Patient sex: F
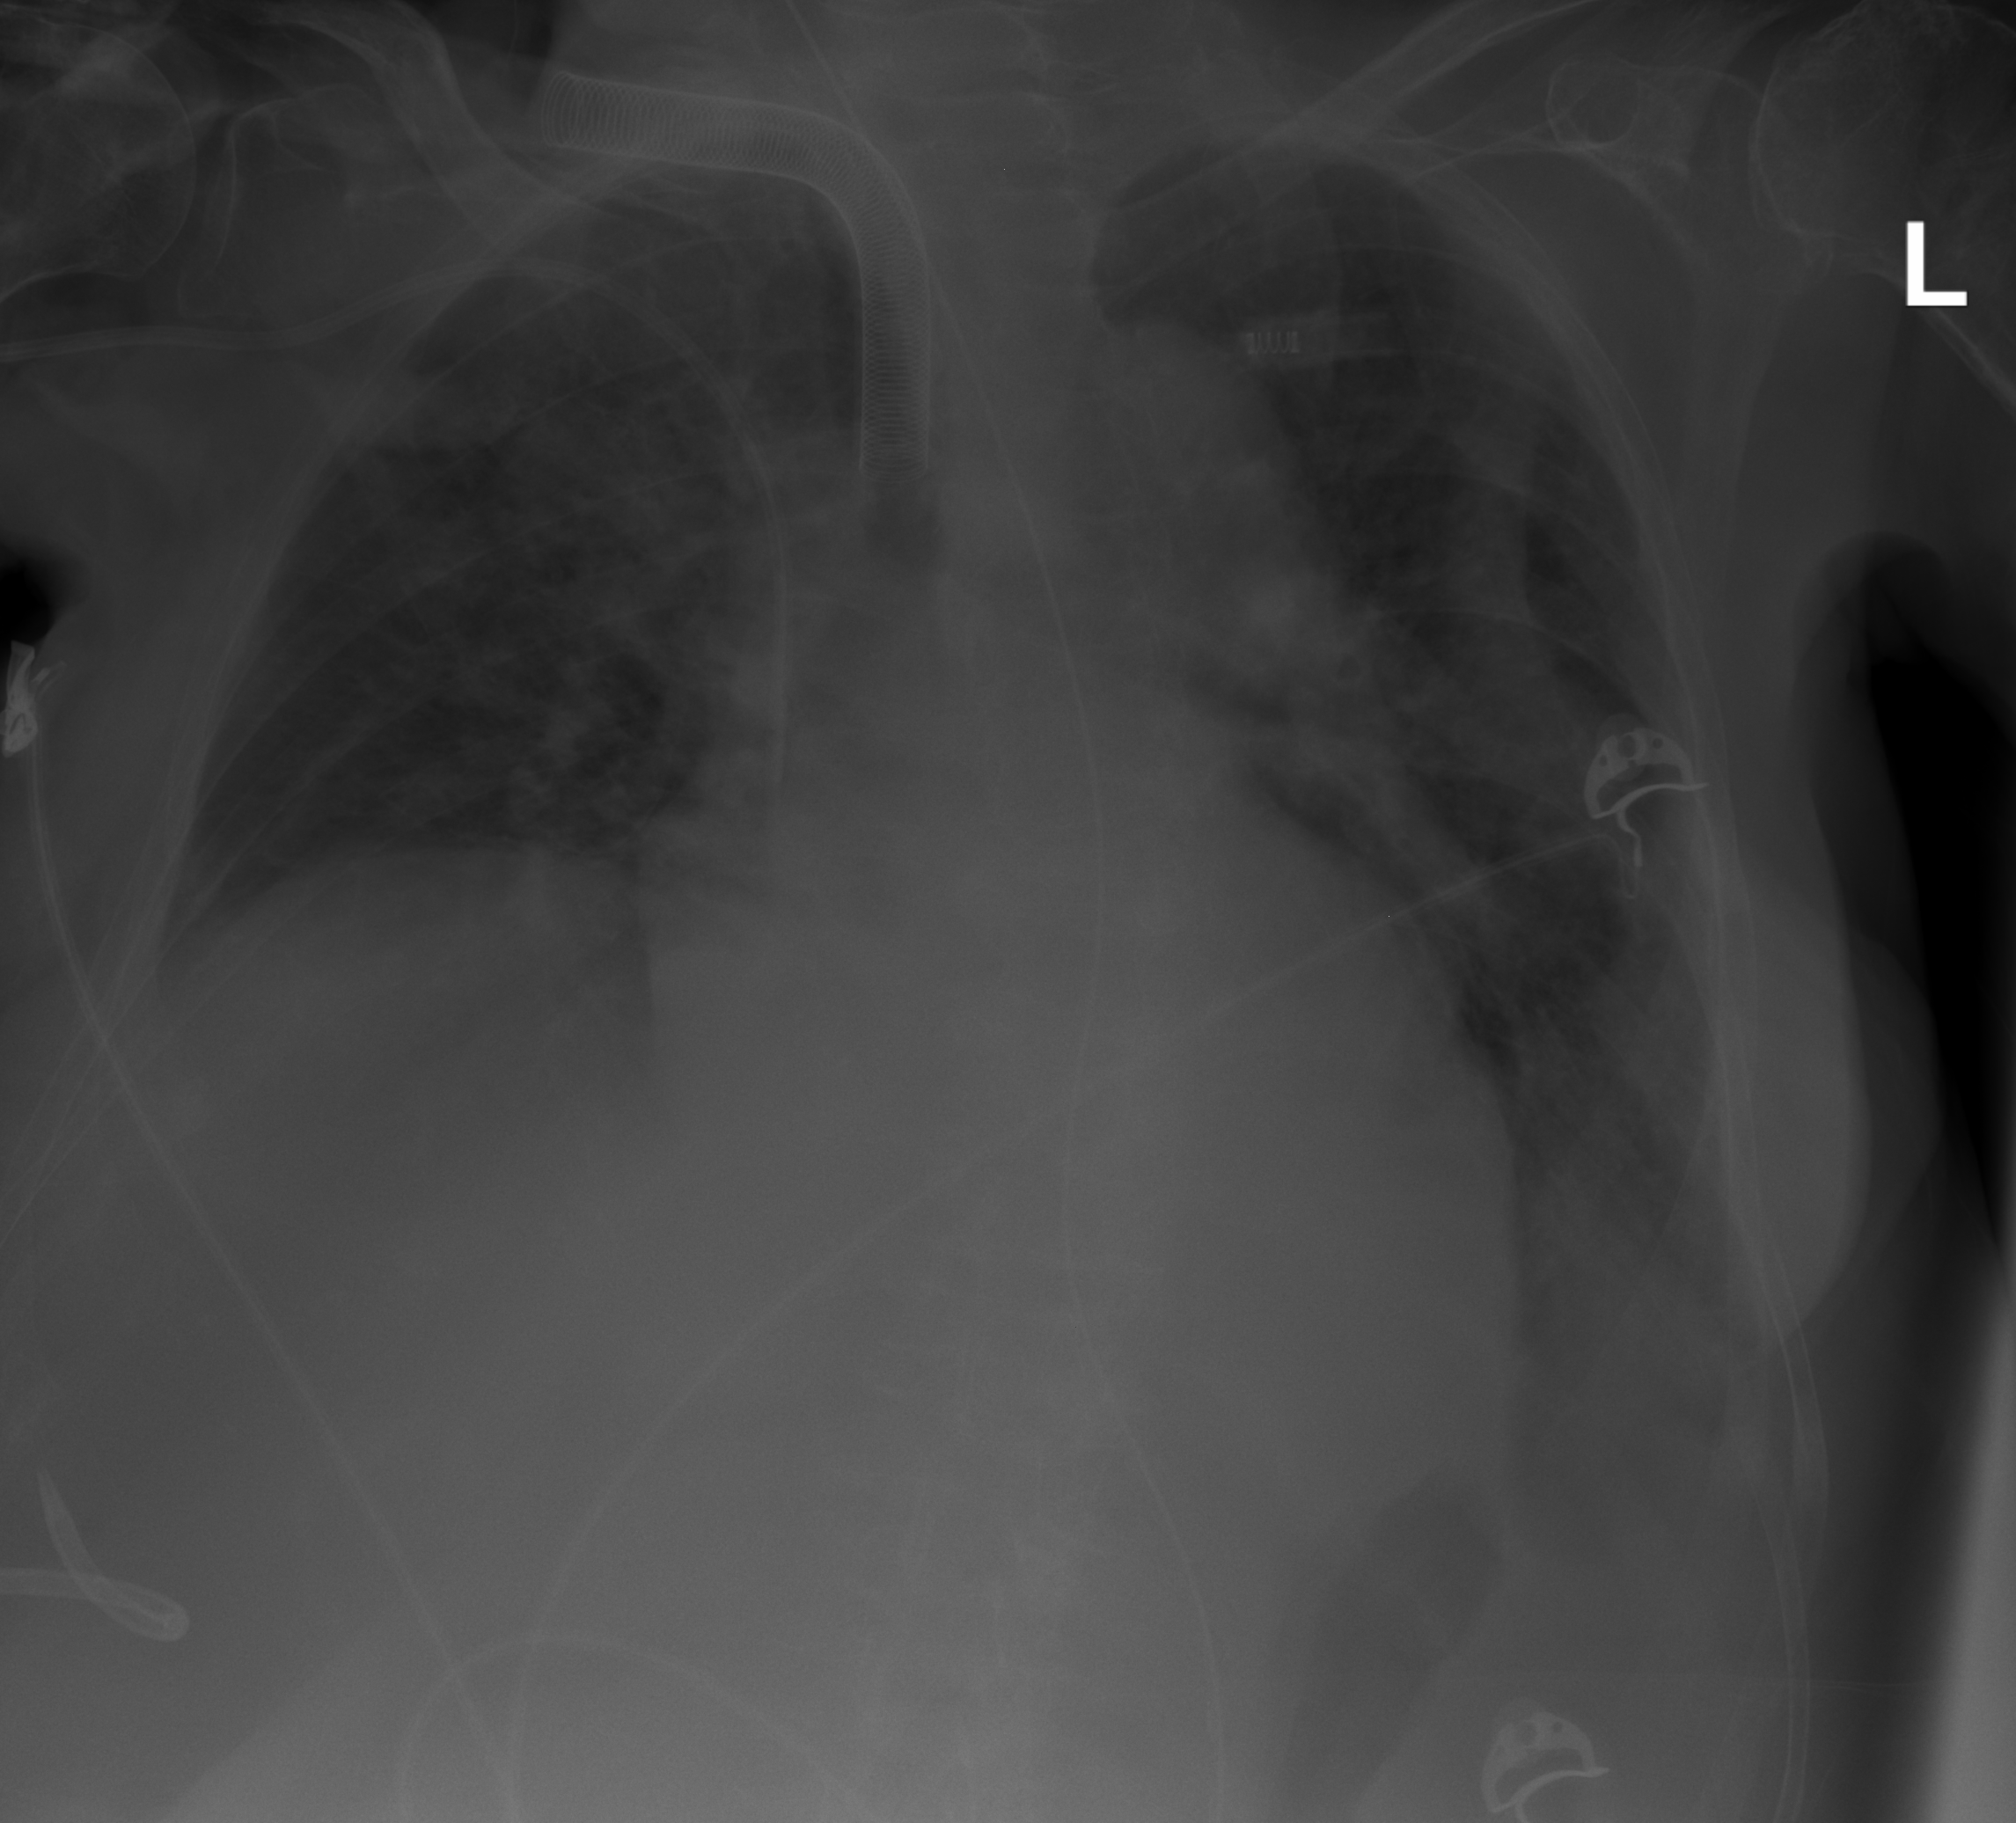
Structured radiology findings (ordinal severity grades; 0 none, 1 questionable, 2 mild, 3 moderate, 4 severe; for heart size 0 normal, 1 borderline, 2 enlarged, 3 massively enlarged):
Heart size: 0
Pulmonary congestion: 2
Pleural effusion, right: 1
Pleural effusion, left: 2
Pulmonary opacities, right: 1
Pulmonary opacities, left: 0
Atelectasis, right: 2
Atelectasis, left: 2